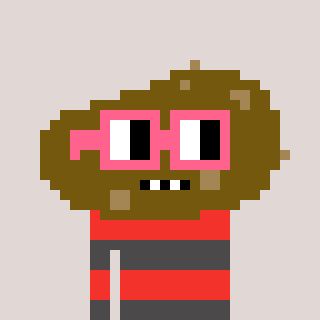
a pixel art character with square pink glasses, a potato-shaped head and a grayscale-colored body on a warm background